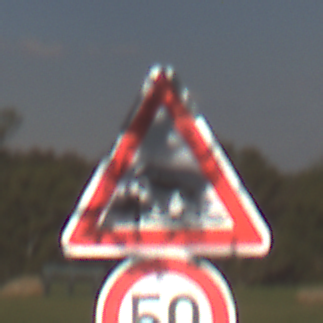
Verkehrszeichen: Ufer
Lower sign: Geschwindigkeit50
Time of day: MorningAfternoon
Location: Outdoor (Nature)
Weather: PartlyCloudy
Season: NotSpecified
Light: Natural